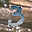
Label: 3